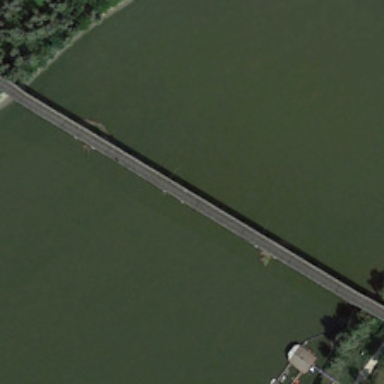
A long bridge is between the two mountains .